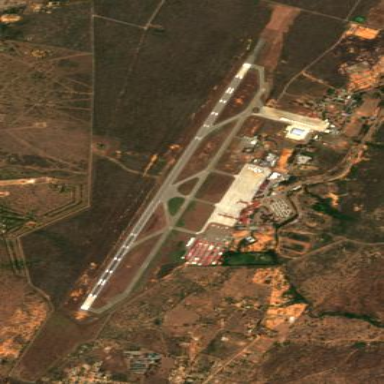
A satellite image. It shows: International public aerodrome (airport).